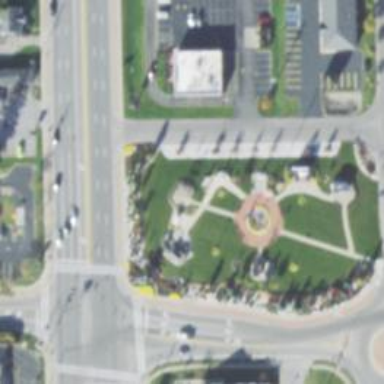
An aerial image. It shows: Historic memorial.